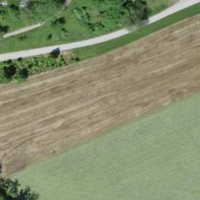
EUNIS habitat code: 52
Species observed at this site:
Stratiomys chamaeleon
Prunus padus
Melilotus albus